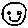
Label: smiley face